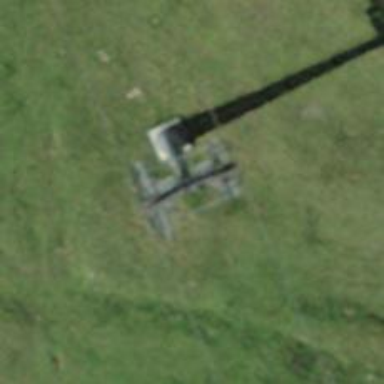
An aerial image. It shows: Pylon used for aerialway.